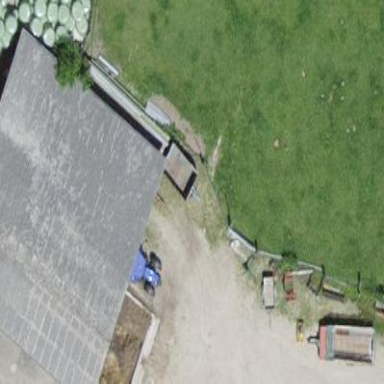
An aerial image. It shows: Rural barn.